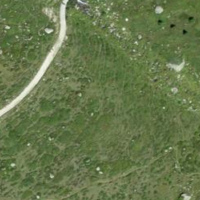
EUNIS habitat code: 26
Species observed at this site:
Campanula barbata